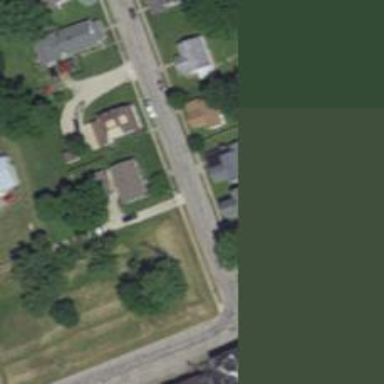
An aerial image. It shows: Alleyway designated as service road.